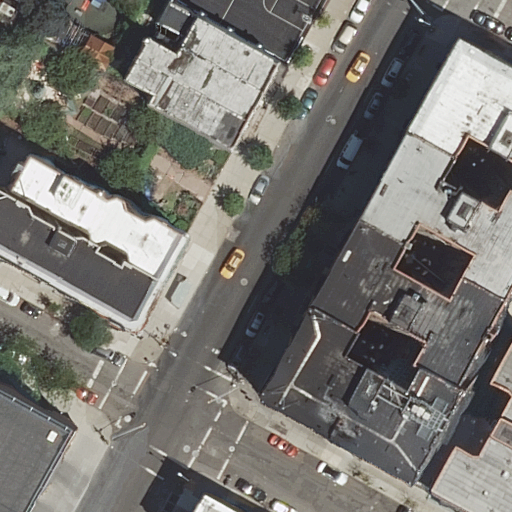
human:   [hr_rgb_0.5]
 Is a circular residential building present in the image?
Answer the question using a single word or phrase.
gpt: no

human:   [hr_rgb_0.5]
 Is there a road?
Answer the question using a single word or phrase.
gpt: yes

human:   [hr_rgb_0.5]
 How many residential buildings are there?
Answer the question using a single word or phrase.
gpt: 10

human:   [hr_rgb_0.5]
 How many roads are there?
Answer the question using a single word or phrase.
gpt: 3

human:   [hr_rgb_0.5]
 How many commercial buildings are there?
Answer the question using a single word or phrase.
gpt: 0

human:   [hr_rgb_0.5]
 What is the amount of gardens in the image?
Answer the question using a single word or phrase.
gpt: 1

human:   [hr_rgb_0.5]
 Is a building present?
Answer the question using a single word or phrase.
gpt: yes

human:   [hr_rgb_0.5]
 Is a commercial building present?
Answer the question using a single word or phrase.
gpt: no

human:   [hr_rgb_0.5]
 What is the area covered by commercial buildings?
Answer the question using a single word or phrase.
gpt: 0m2

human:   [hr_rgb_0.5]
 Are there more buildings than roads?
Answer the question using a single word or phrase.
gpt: yes

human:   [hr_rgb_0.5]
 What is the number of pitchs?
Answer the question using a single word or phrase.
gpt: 1

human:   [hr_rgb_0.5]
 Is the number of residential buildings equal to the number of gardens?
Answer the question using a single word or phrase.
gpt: no

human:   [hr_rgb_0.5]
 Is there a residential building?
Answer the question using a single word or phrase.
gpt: yes

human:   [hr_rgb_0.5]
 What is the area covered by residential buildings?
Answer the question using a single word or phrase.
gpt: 3398m2

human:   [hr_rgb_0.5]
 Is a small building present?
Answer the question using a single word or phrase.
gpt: yes

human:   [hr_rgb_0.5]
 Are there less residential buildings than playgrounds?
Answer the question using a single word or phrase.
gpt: no

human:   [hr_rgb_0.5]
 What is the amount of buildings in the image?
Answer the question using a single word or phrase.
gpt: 11

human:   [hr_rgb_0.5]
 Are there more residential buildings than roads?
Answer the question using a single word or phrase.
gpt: yes

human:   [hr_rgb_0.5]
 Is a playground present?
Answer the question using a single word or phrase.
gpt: yes

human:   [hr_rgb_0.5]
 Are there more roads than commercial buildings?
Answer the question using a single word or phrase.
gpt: yes

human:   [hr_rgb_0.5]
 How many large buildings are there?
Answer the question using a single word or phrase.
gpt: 3

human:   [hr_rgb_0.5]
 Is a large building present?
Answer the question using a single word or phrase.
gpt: yes

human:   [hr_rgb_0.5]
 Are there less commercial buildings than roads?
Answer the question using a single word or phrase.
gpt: yes

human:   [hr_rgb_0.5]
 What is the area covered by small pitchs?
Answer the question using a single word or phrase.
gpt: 0m2

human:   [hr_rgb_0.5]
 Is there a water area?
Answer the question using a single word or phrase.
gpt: no

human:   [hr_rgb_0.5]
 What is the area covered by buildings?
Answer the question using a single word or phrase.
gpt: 7267m2

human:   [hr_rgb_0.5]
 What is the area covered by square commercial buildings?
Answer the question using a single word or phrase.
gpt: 0m2

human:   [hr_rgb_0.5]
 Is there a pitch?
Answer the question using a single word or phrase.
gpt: yes

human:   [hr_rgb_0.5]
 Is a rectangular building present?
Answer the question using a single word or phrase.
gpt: yes

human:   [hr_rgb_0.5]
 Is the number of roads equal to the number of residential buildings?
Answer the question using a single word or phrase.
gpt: no

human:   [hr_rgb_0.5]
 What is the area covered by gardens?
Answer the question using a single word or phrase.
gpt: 263m2

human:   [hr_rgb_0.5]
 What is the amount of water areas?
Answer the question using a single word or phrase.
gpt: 0

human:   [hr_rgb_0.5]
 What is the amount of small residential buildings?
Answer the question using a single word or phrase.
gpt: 2

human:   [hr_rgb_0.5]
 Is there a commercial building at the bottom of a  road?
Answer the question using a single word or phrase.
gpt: no

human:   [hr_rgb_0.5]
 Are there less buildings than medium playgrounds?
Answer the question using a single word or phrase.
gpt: no

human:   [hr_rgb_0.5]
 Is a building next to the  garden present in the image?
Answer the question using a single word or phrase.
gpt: yes

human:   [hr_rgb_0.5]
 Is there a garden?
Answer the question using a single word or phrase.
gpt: yes

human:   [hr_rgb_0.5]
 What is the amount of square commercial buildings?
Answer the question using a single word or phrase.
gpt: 0

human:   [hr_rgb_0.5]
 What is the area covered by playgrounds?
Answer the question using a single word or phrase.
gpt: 463m2

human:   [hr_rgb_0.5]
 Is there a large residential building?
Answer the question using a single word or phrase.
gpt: yes

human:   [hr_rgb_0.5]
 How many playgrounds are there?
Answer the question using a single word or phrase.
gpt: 1

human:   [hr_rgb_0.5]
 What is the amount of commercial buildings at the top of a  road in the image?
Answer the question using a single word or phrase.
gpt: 0

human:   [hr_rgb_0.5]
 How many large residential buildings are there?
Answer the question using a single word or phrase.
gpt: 2

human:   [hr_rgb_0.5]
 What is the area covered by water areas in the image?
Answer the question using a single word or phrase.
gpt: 0m2

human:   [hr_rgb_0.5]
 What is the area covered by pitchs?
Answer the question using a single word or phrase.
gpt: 117m2

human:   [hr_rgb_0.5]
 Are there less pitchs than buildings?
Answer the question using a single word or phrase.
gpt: yes

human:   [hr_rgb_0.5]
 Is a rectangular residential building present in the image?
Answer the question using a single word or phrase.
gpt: yes

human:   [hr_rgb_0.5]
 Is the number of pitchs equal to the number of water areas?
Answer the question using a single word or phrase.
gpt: no

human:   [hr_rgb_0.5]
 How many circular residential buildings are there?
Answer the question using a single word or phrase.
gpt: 0

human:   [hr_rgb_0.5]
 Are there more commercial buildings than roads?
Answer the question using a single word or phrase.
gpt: no

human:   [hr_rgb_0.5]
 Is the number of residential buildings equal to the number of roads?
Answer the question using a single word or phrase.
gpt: no

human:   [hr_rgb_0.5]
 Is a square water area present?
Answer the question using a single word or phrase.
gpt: no

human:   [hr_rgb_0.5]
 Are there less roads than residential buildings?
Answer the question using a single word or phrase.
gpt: yes

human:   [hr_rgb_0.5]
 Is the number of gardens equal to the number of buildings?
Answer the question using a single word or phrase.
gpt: no

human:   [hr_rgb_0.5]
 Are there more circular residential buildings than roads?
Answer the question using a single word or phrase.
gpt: no

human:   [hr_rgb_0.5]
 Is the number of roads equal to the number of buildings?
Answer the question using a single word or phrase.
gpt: no

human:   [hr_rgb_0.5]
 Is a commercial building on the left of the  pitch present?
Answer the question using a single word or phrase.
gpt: no

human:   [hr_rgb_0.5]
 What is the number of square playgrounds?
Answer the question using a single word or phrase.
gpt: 0

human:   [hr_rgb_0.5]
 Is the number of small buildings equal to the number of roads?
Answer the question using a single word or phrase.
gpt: no

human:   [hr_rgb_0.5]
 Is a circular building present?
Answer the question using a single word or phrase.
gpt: no

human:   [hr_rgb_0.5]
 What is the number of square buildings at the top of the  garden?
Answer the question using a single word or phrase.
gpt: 0

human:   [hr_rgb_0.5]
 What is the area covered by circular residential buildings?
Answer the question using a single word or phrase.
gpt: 0m2

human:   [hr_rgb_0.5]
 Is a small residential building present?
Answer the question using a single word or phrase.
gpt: yes

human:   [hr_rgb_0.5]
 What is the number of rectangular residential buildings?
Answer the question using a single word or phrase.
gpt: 3